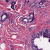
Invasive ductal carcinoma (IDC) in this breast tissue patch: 0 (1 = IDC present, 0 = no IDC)